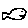
Label: fish